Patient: sex M, age 43
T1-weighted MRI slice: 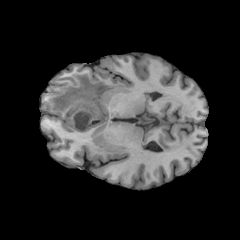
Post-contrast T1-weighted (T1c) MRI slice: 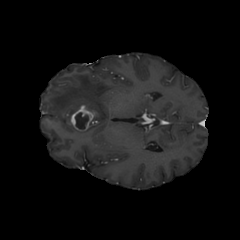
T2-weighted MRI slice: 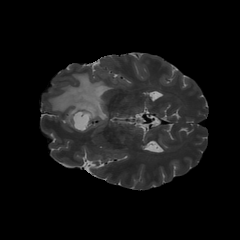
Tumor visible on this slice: yes
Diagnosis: Glioblastoma, IDH-wildtype
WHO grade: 4